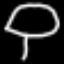
Label: mushroom